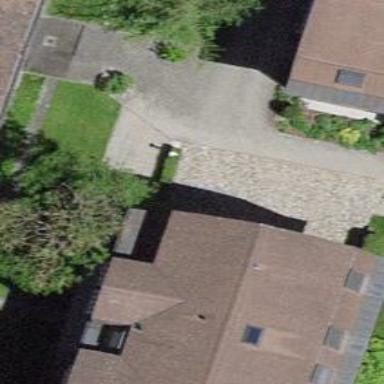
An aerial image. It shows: Parking aisle with paving stones.